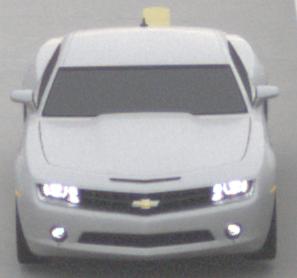
Make: Chevrolet
Model: Camaro Cabriolet 6.2 V8
Detailed model: Camaro (V) Coupé
Model produced from: 2011/09
Model produced until: 2014/02
Doors: 2
Color: white
Road condition: dry road
Daytime: morning or afternoon
Contrast: low contrast